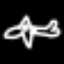
Label: airplane